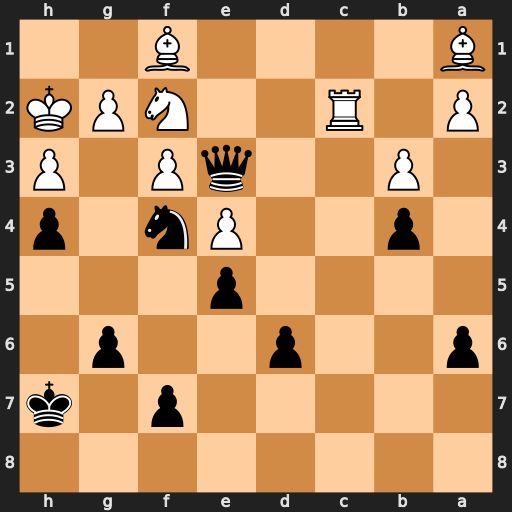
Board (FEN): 8/5p1k/p2p2p1/4p3/1p2Pn1p/1P2qP1P/P1R2NPK/B4B2
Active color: b
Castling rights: -
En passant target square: -
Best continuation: Qe1 Bxe5 dxe5